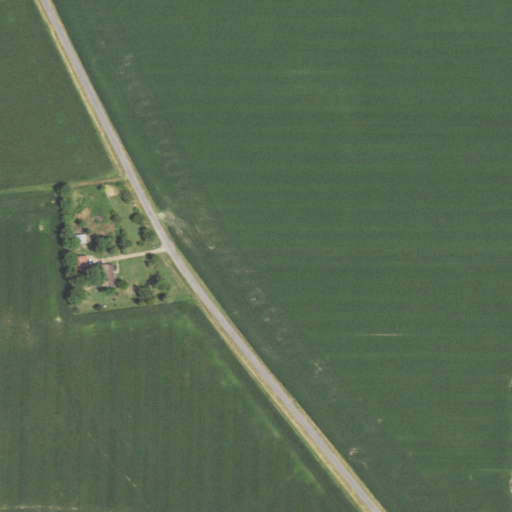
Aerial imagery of plain(s) in Illinois named Threemile Prairie containing cultivated crops, low intensity development, open development, and medium intensity development